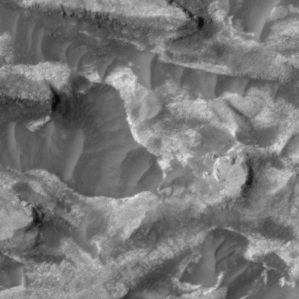
Label: non_frost